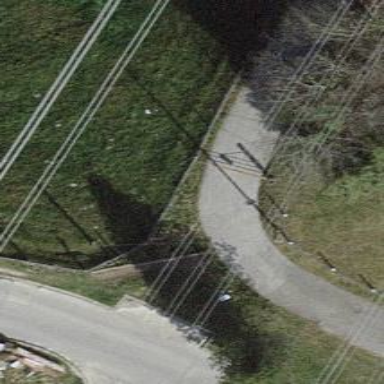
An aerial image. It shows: Swing gate barrier.